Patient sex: F
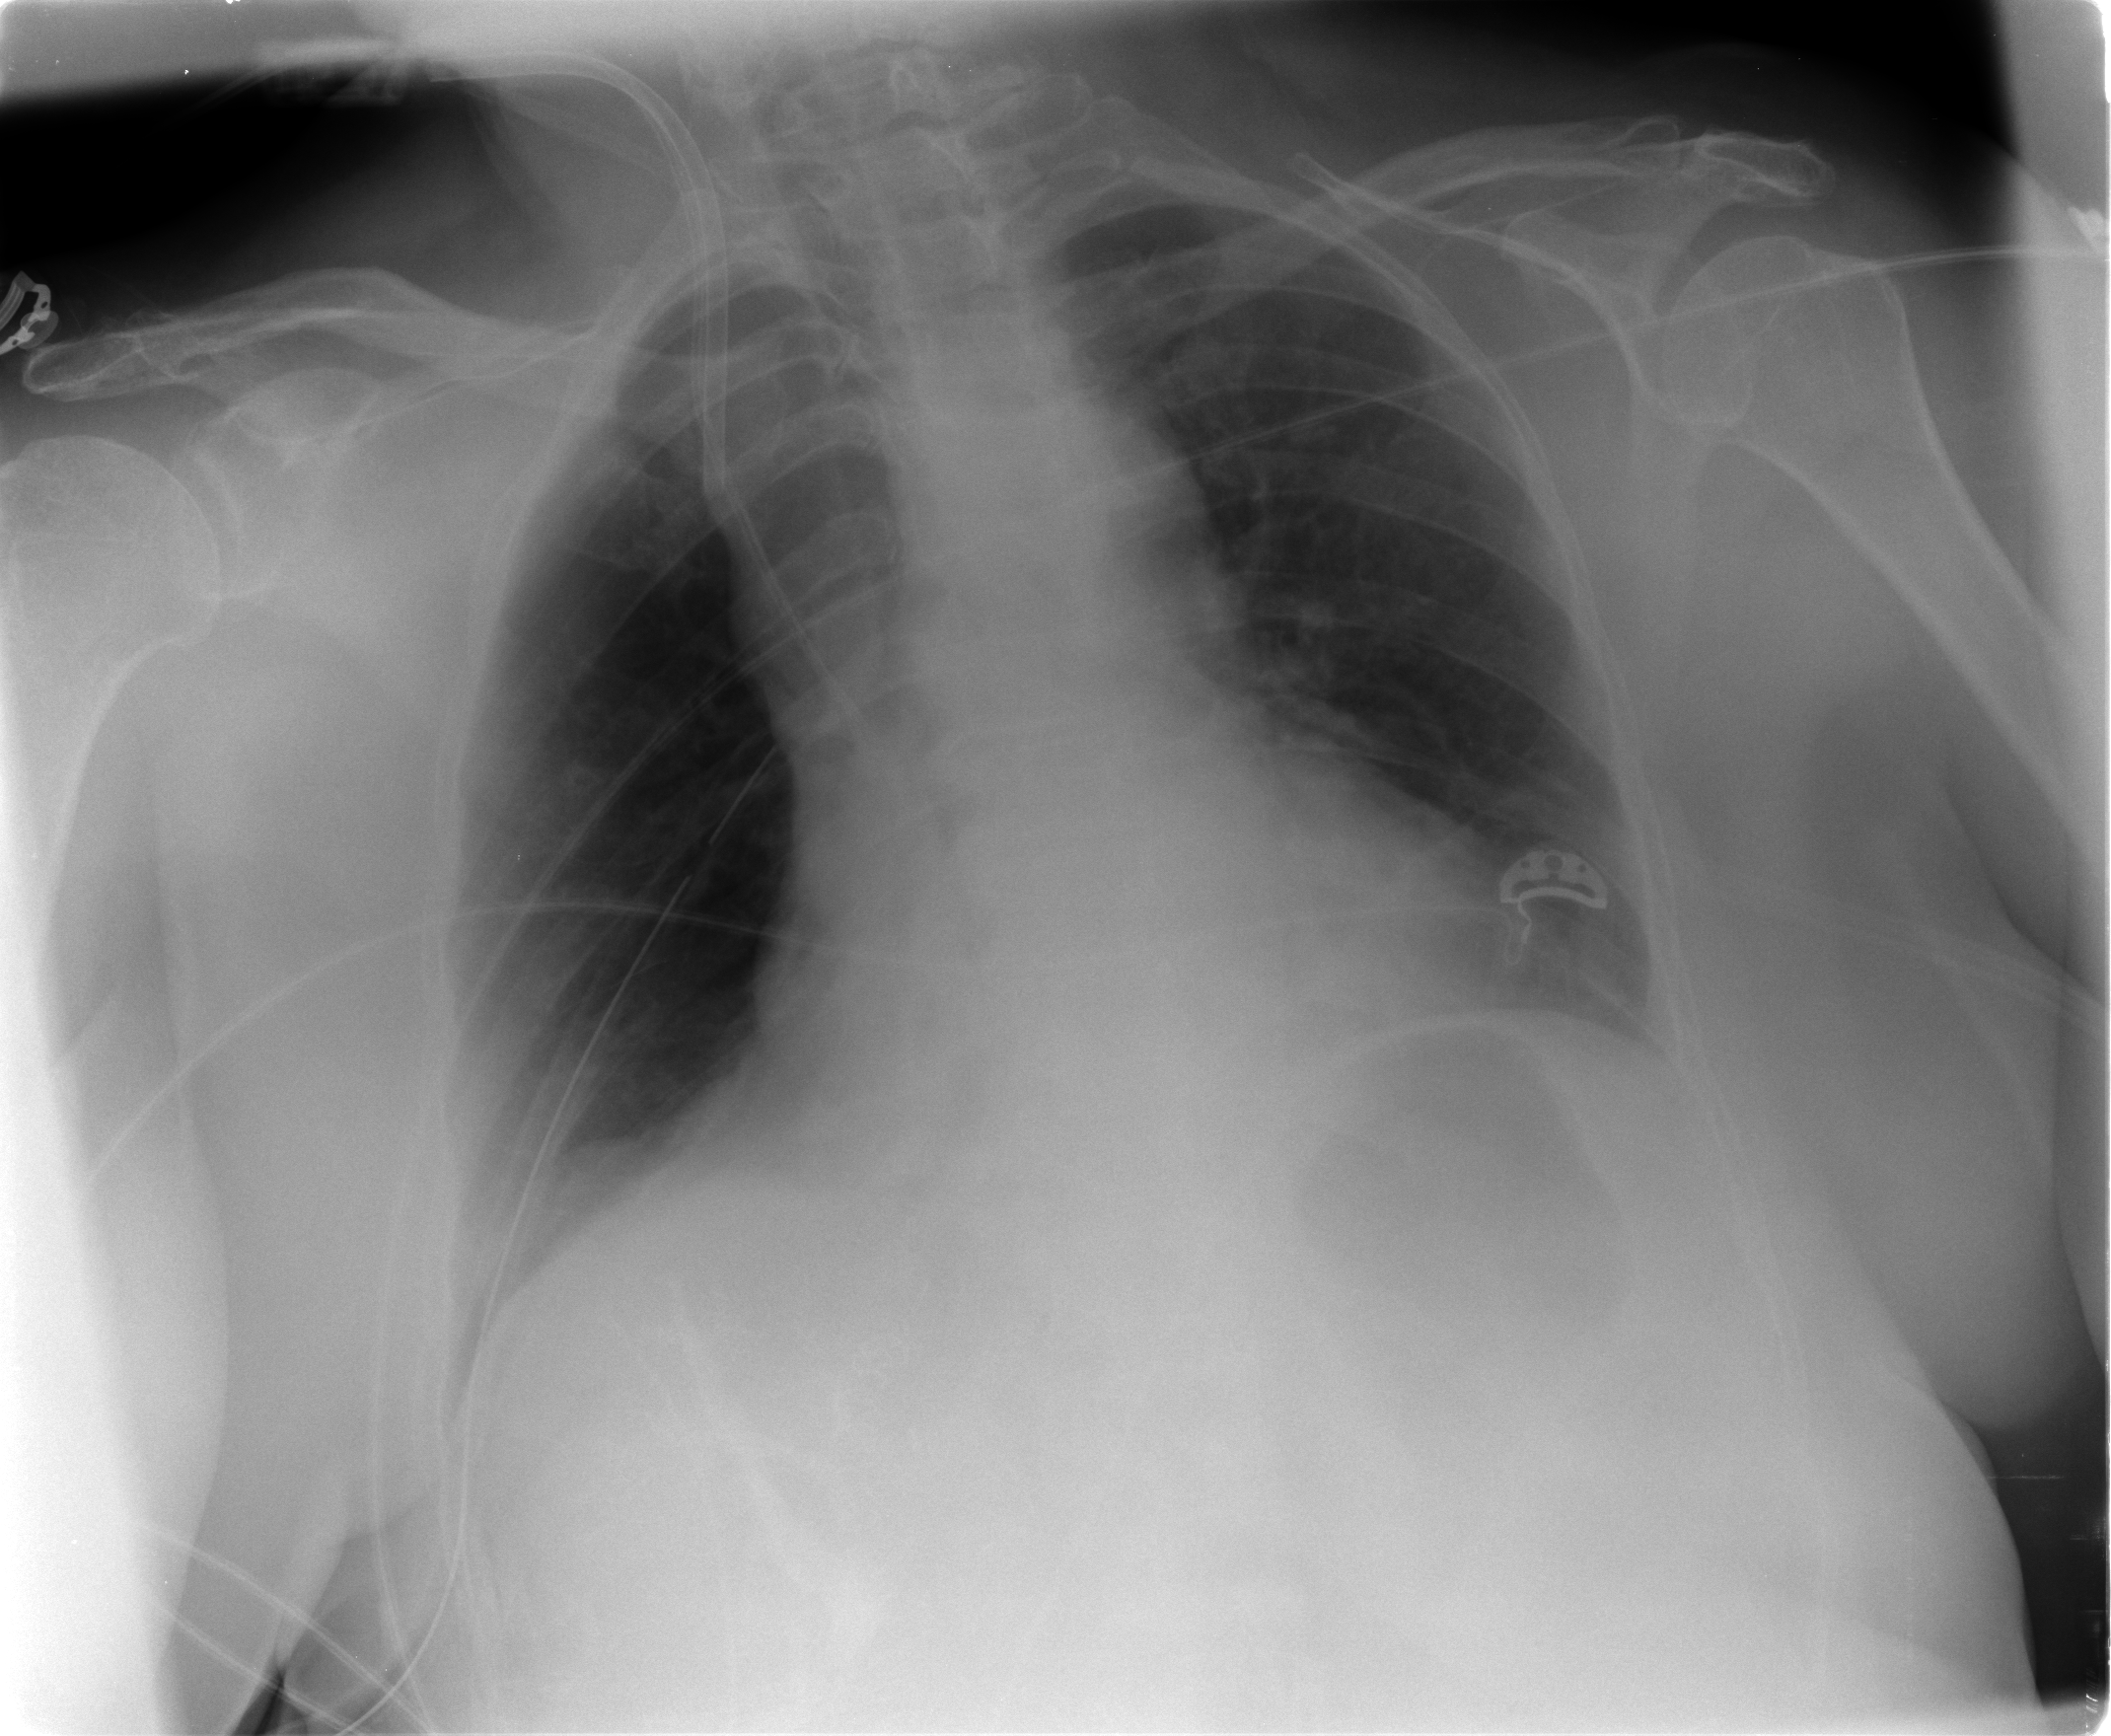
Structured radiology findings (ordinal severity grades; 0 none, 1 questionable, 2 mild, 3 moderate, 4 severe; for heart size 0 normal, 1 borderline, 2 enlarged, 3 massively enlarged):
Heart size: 2
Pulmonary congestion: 0
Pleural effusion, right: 0
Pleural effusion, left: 0
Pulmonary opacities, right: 0
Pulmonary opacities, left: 0
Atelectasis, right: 1
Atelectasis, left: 1